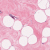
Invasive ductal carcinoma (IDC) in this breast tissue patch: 0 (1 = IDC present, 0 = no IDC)